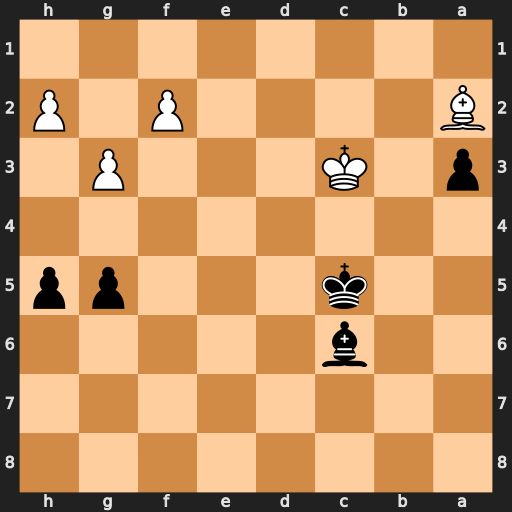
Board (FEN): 8/8/2b5/2k3pp/8/p1K3P1/B4P1P/8
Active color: b
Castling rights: -
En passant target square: -
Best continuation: Bd5 Bb1 a2 Bxa2 Bxa2